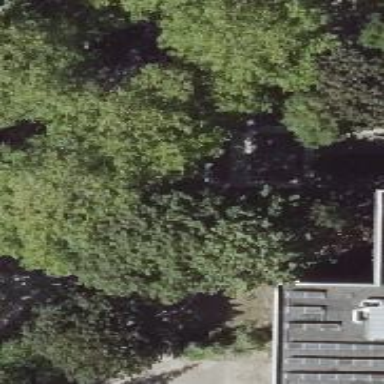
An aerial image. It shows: Beautiful avenue lined with deciduous broadleaved trees.